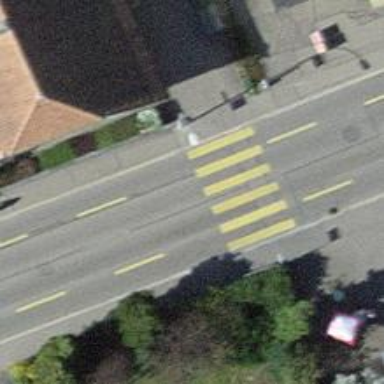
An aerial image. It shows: Marked zebra crossing on the road.